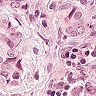
Metastatic tissue present: yes